Question: So I faced with an issues when I allocate some space, then I reallocate this space inside the recursive function and then I try to free this space outside of recursive function. Free() does not proceed any error, but as debugging shows I still have old content after free() is performed.
Thus I am getting errors like:
1. malloc: error for object 0x100200000: pointer being freed was not allocated
What can be the reason here?
'''
void printTrie(FILE *file, char *initialPath){
initPath = initialPath;
if(root.isParent == 0) return;
char *buffer;
char *freeCh;
int *intArr = root.usedIndices;
int bufferSize = 5;
int realBufferSize = 0;
int i = 0;
for(i = 0; i < 36; i++){
if(intArr[i] == 1){
buffer = calloc(6, sizeof(char)); //<<<--- have error here after realloc was done inside recursive function
freeCh = buffer;
if(i > 9){
*freeCh = i - 10 + 'a' ;
}else{
*freeCh = i + '0';
}
freeCh++;
realBufferSize++;
recPrint(file, &buffer, realBufferSize, bufferSize, freeCh, &root.children[i]);
free(buffer); // <<---- try to free content here
}
}
}
void recPrint(FILE *file, char **buffer, int realBufferSize, int bufferSize, char *freeCh, NodePtr* temp){
if(temp -> isParent == 0){ //no superwords in this branch anymore
temp -> list = getFinalList(temp -> list);
fprintf(file, "<list> %s
", *buffer);
printList(temp -> list, file);
fprintf(file, "
<list>
");
return;
}
if(temp -> isWord){
temp -> list = getFinalList(temp -> list);
fprintf(file, "<list> %s
", *buffer);
printList(temp -> list, file);
fprintf(file, "<list>
");
}
int *intArr = temp -> usedIndices;
int i = 0;
for(i = 0; i < 36; i++){
if(intArr[i] == 1){
if(i > 9){
*freeCh = i - 10 + 'a' ;
}else{
*freeCh = i + '0';
}
realBufferSize++;
if (realBufferSize >= bufferSize){
*buffer = realloc(*buffer, (bufferSize + 10) * sizeof(char)); //<<--- realloc here
if(buffer == NULL)
printf ("Realloc failed: %s
", strerror(errno));
bufferSize += 10;
}
freeCh++;
recPrint(file, buffer, realBufferSize, bufferSize, freeCh, &temp -> children[i]);
//now we need to remove all extra characters till the next turn
freeCh--;
realBufferSize--;
*freeCh = '';
}
}
}
'''

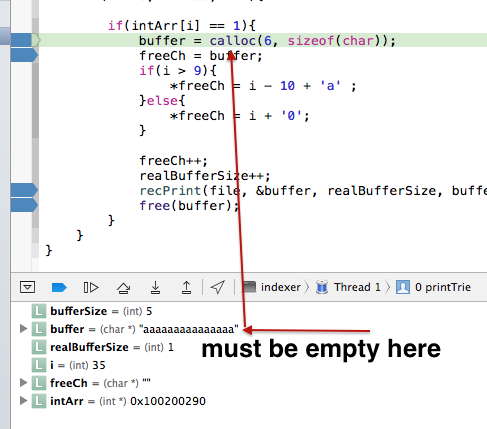
Answer: In your program you pass into your program two pointers related to the memory you allocated. One is the address of your 'buffer' pointer which you allocated. The other is a pointer into the buffer called 'freeCh'.
In your recursive function, you latter reallocate onto '*buffer'. However, a reallocation may return a pointer different from the one that was originally allocated. When this happens, 'freeCh' is no longer pointing to a valid memory location. And then, you code modifies the memory at 'freeCh', which is now freed memory.
Incidentally, when 'realloc()' returns 'NULL', it has not freed the original pointer that you attempted to reallocate. So, you should not directly overwrite the pointer that you are reallocating with the return value of 'realloc()'. You should use a temporary variable, and then test if 'realloc()' returned a valid pointer. Assign this value to the pointer you reallocated only if 'realloc()' succeeded.